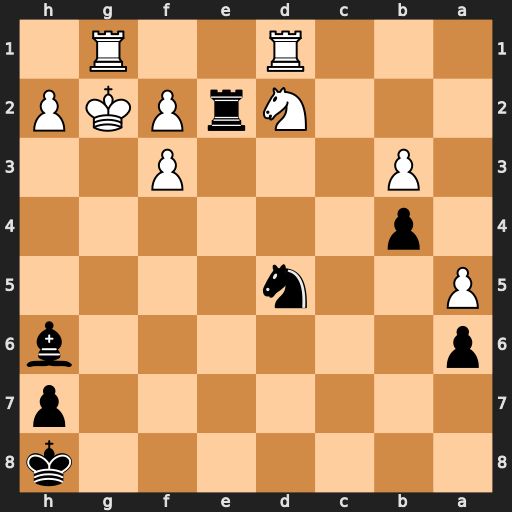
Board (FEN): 7k/7p/p6b/P2n4/1p6/1P3P2/3NrPKP/3R2R1
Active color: b
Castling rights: -
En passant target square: -
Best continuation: Ne3+ Kh3 Nxd1